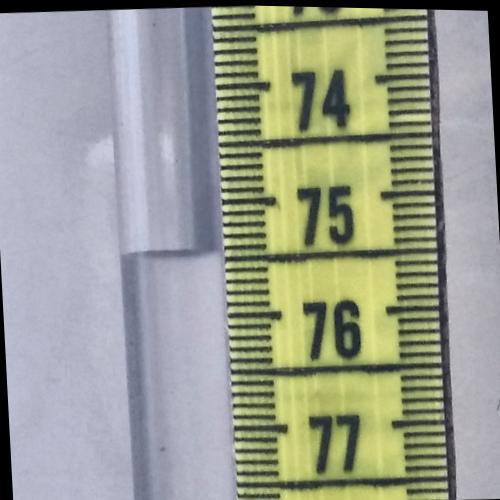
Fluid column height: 75.4 cm